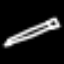
Label: pencil